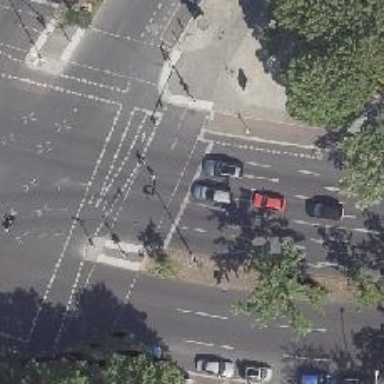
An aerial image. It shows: Secondary road with asphalt surface and cycle track on the right.